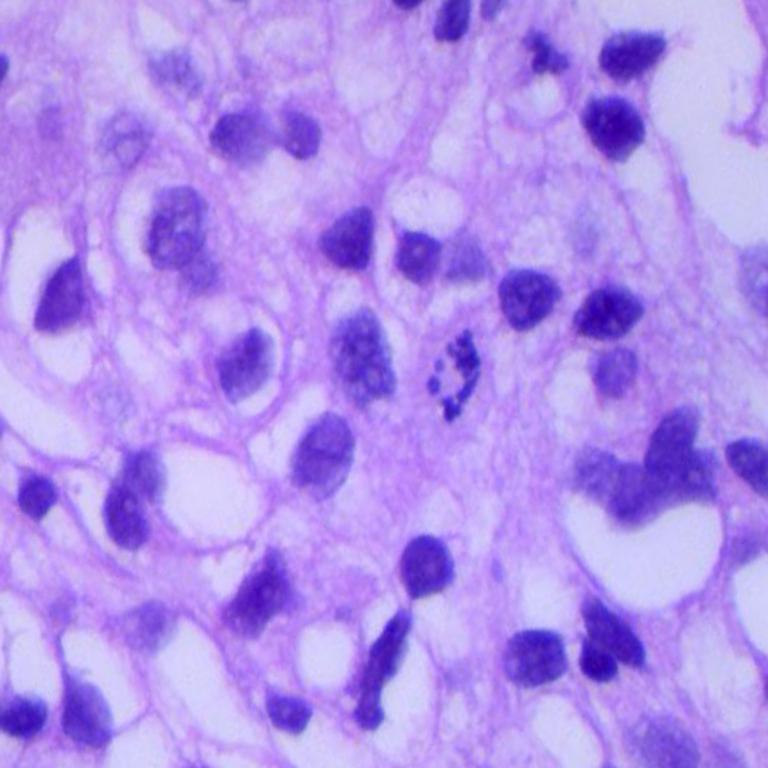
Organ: lung
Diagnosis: squamous carcinomas